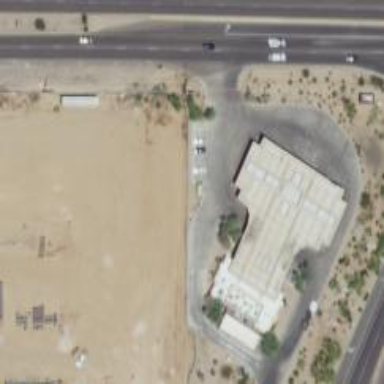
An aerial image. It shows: Fuel station located under roof.